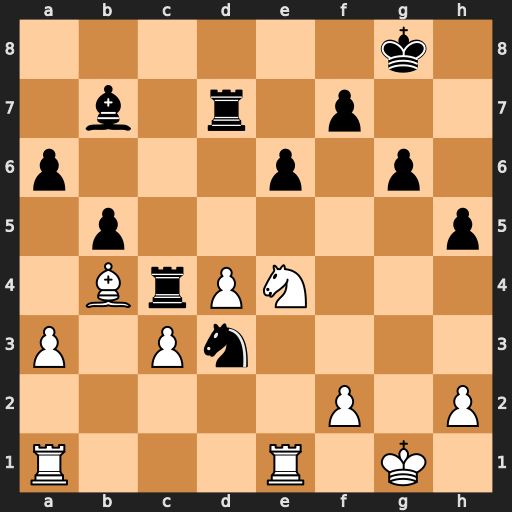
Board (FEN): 6k1/1b1r1p2/p3p1p1/1p5p/1BrPN3/P1Pn4/5P1P/R3R1K1
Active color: w
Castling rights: -
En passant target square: -
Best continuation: Nf6+ Kg7 Nxd7 Nxe1 Rxe1